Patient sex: M
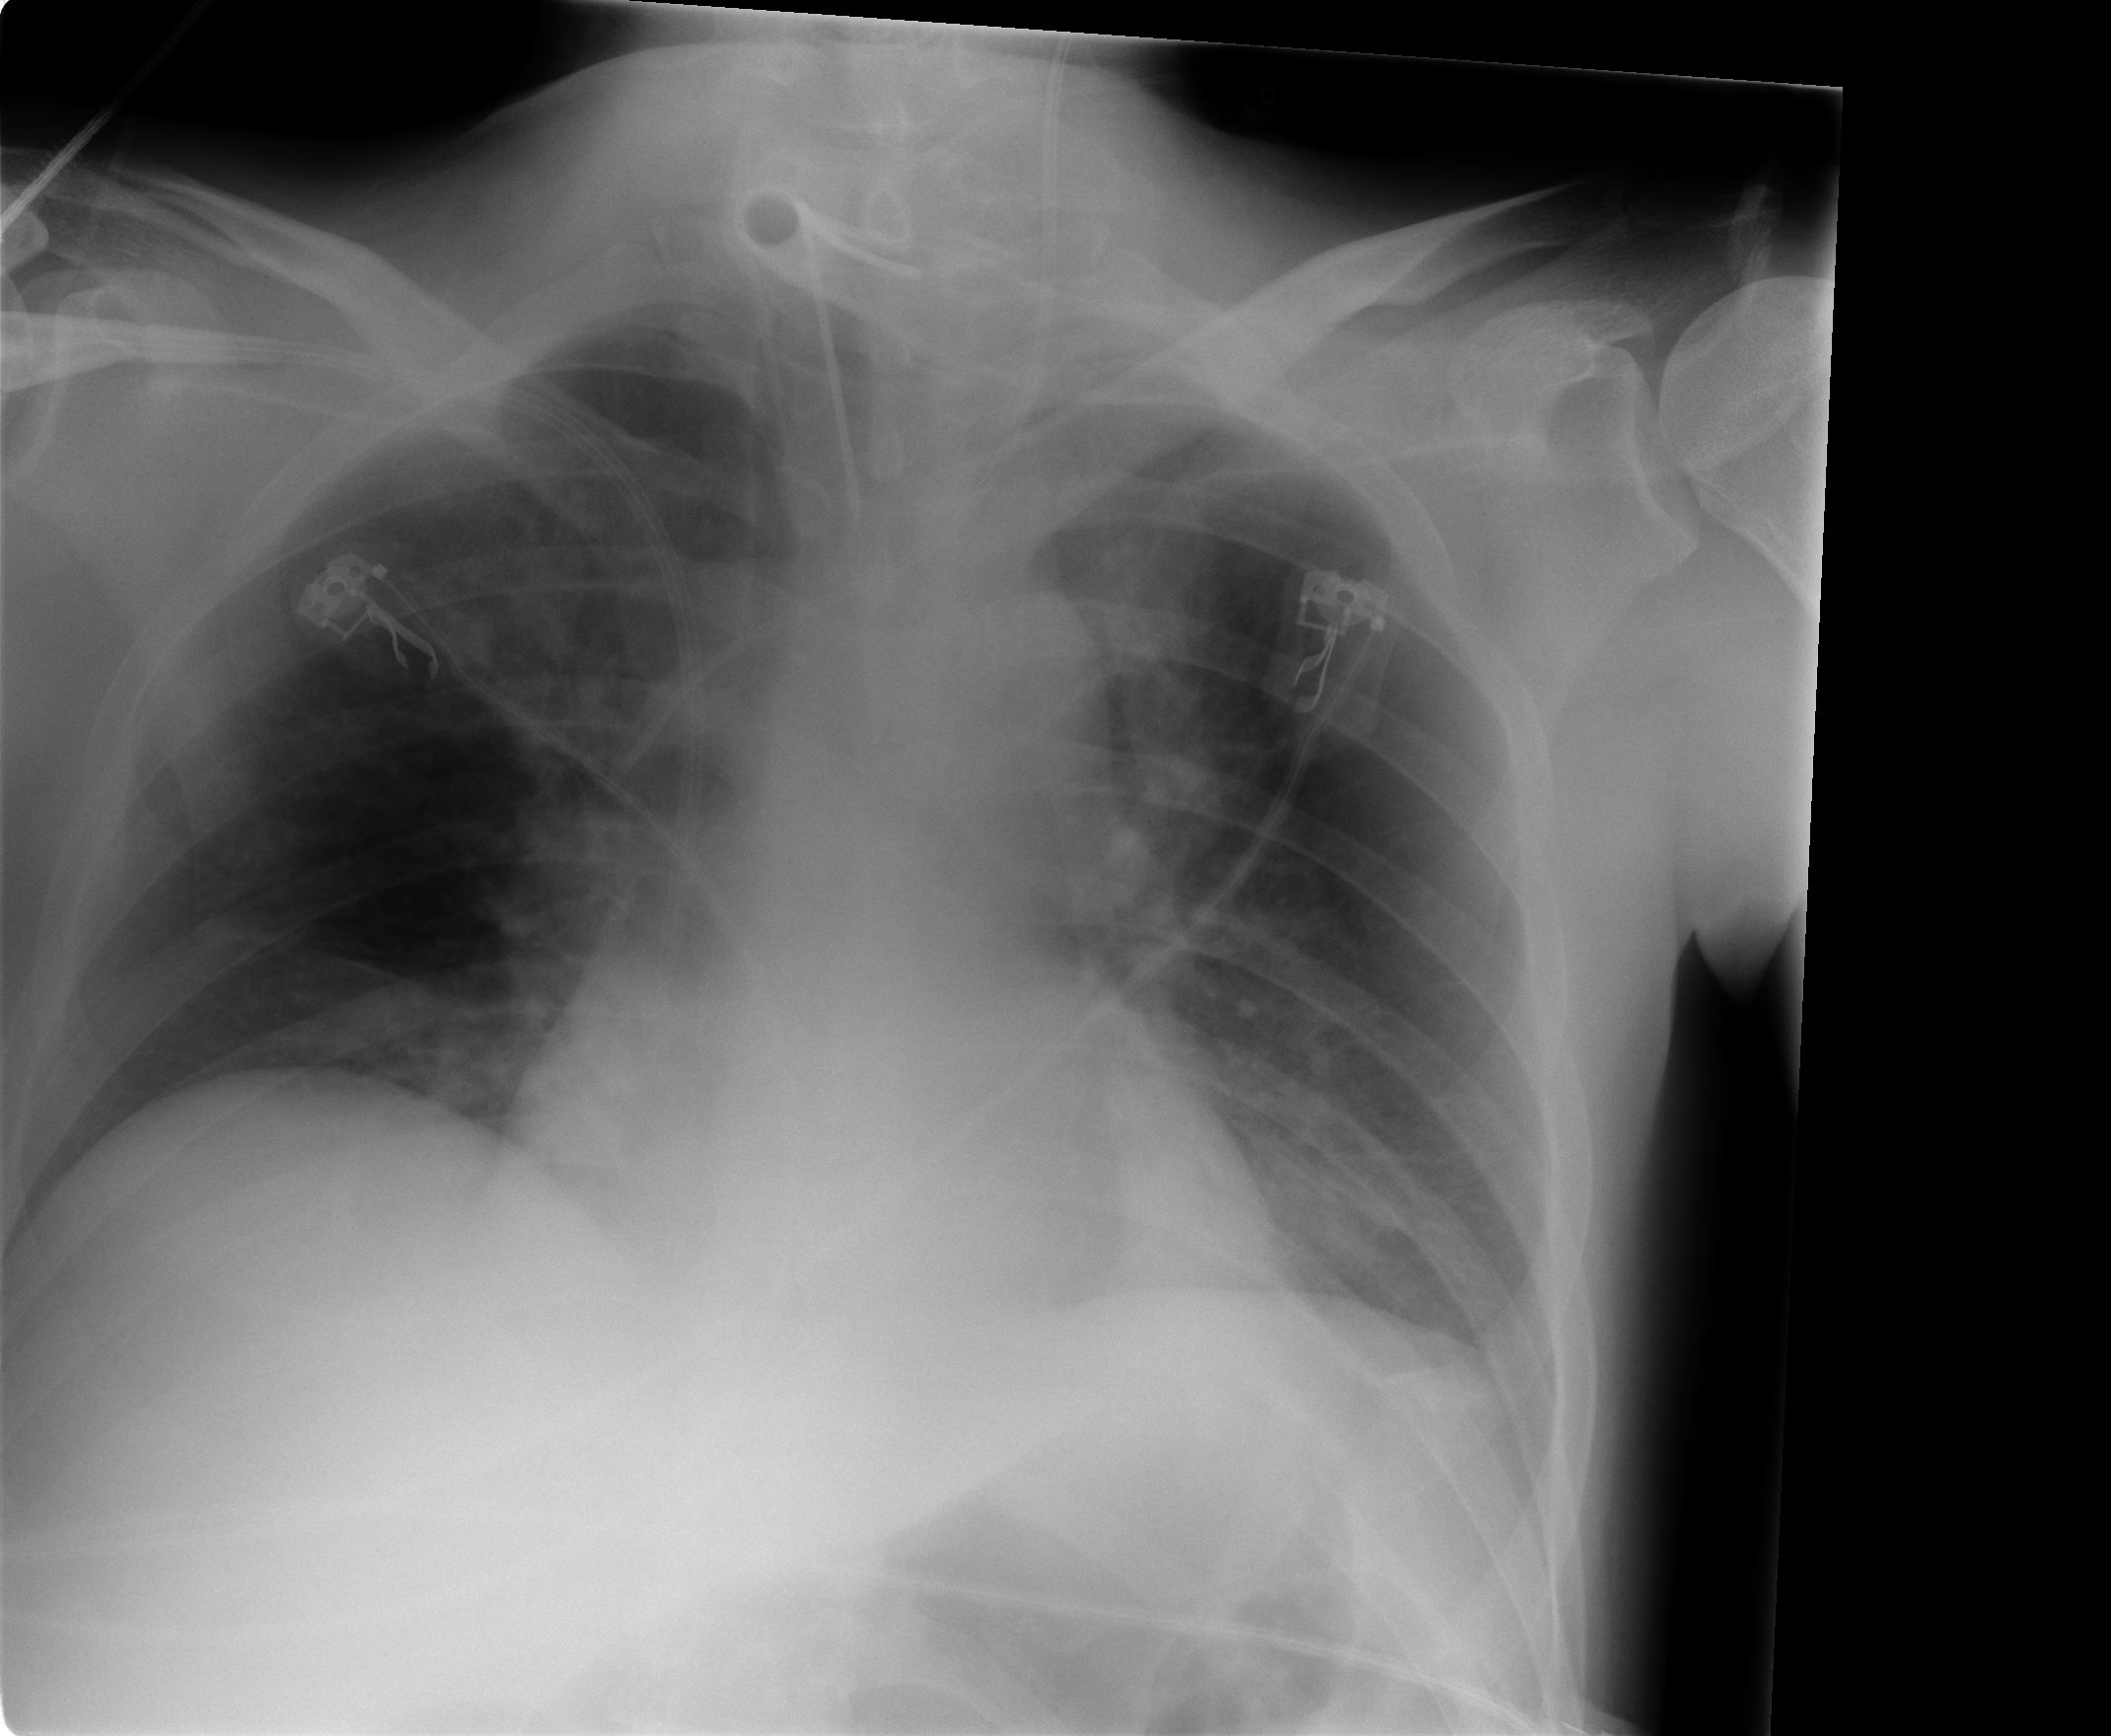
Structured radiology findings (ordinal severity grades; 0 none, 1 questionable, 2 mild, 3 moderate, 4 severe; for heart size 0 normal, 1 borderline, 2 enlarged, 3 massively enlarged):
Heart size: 1
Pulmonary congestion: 0
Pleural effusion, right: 0
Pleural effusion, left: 0
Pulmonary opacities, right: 0
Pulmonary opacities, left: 0
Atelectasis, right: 0
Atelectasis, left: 2